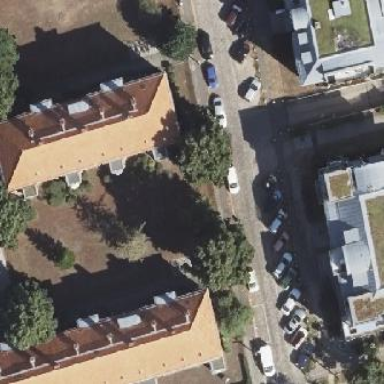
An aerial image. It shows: Hipped-roof apartment building with roof tiles.